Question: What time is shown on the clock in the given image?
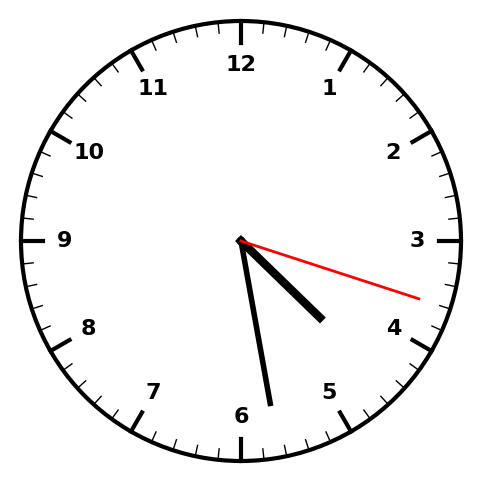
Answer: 04:28:18